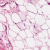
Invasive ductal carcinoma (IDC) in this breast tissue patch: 0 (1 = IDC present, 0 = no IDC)